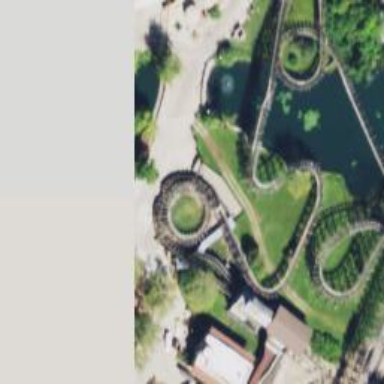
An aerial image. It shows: Thrilling roller coaster attraction.